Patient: sex M, age 63
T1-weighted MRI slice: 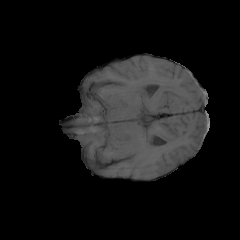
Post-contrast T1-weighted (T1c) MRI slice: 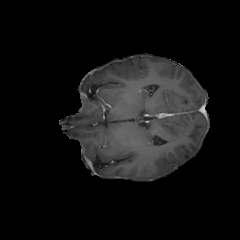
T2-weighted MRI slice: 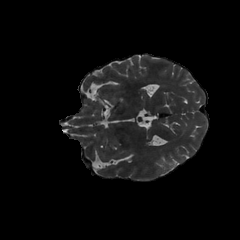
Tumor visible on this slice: no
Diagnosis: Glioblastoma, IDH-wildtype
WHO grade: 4